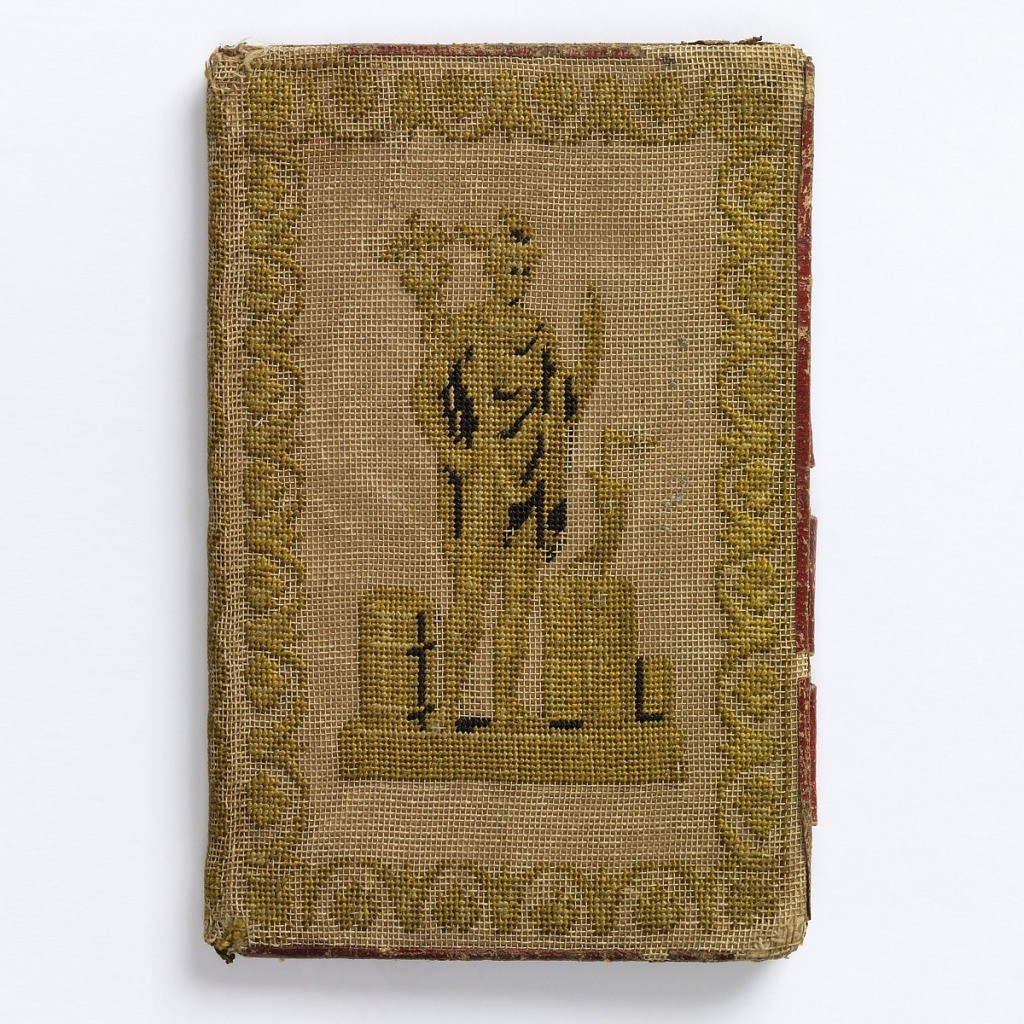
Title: Purse
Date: early 19th century
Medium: silk, leather, wool, canvas Technique: embroidered
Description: Case covers of canvas embroidered in wool. Classical border motif encloses classical figures: one is a full-size figure, and the other is a bust. Lined in green silk.